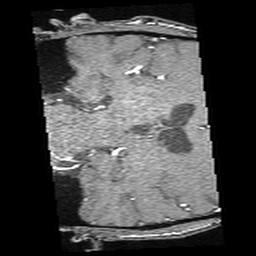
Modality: angio
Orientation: coronal
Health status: ill
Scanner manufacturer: siemens
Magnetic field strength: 3 T
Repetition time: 0.021 s
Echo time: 0.00343 s